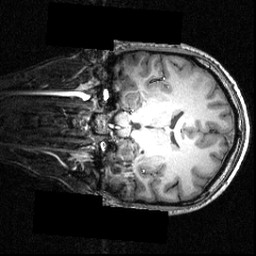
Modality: T1w
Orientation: coronal
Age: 16
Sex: male
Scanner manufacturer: siemens
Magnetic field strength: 3.951 T
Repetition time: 1.5 s
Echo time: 0.00335 s